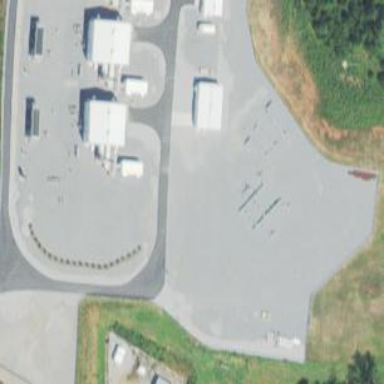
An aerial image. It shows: Industrial area primarily used for gas-related activities.